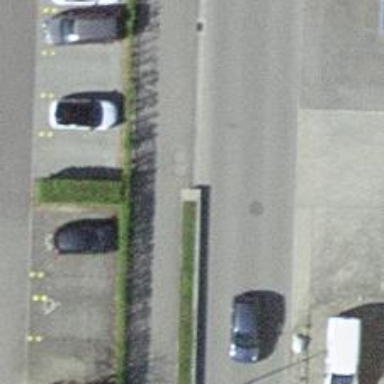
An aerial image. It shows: Block barrier.